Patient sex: M
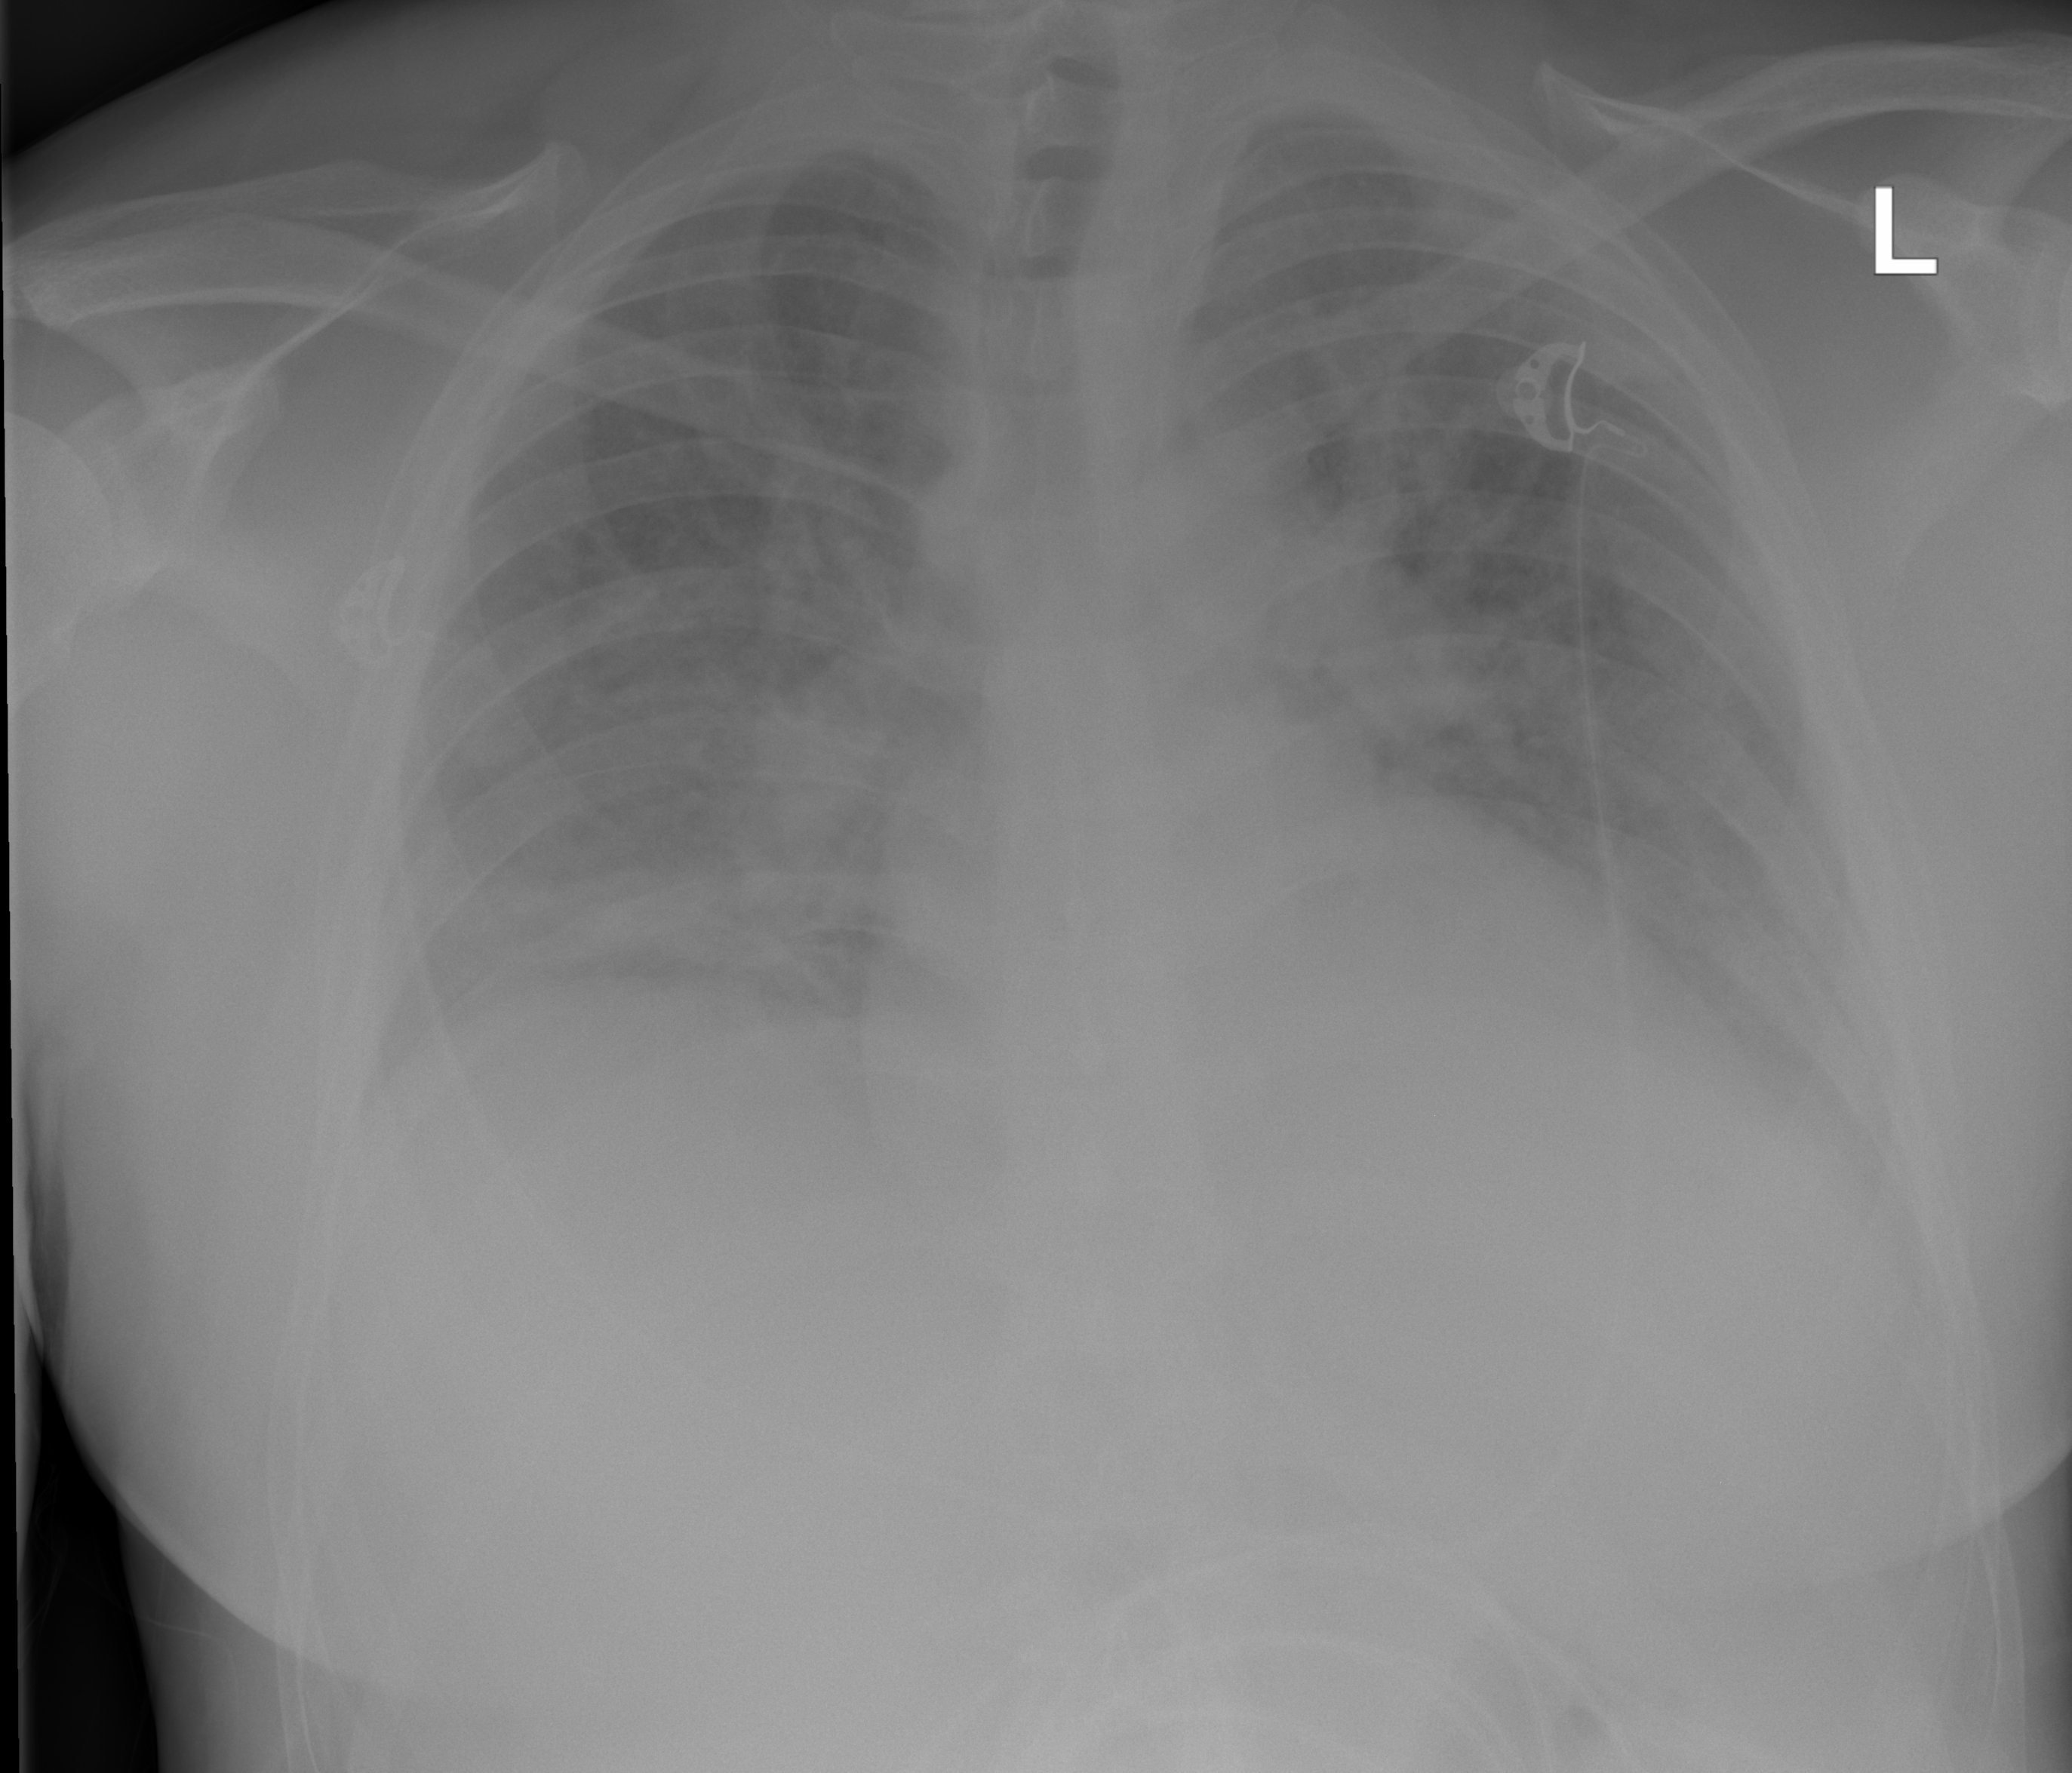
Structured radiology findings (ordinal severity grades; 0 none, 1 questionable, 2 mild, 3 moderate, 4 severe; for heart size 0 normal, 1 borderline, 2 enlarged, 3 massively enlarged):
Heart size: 2
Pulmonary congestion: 2
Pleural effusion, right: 0
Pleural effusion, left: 0
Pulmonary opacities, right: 2
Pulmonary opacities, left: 2
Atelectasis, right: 2
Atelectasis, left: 0